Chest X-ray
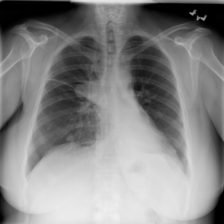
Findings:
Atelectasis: positive
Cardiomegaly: negative
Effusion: negative
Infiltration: negative
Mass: positive
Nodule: negative
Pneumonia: negative
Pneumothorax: negative
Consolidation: positive
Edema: negative
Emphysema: negative
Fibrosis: negative
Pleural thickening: negative
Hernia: negative